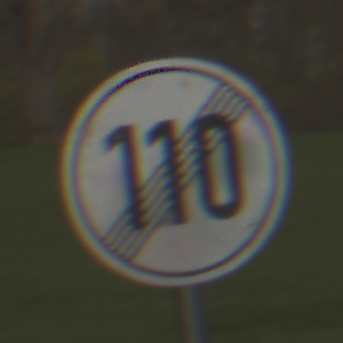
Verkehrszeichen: EndeGeschwindigkeit110
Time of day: MorningAfternoon
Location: Outdoor (Suburban)
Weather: Overcast
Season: NotSpecified
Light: Natural